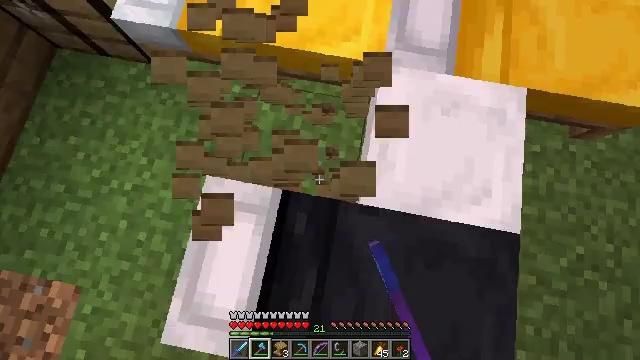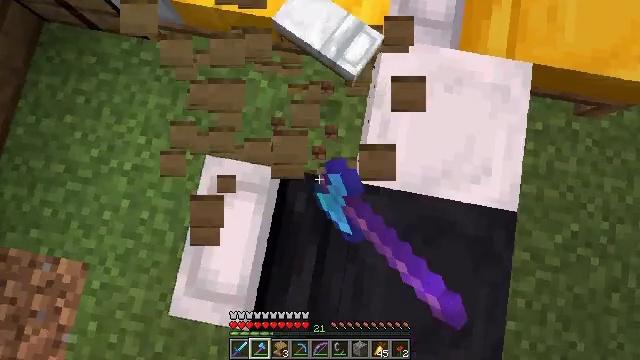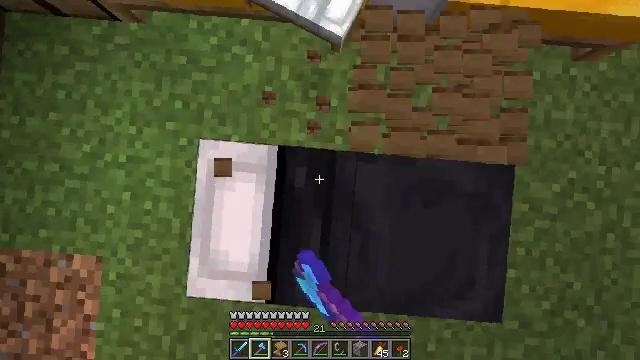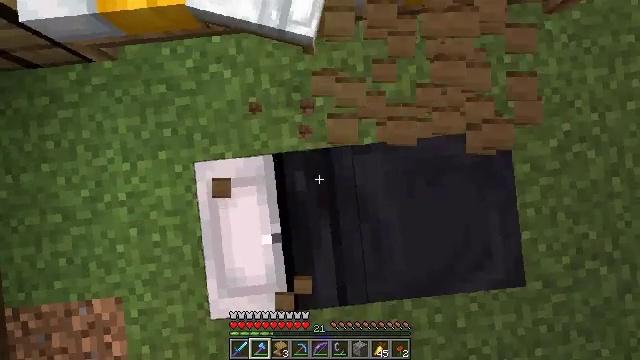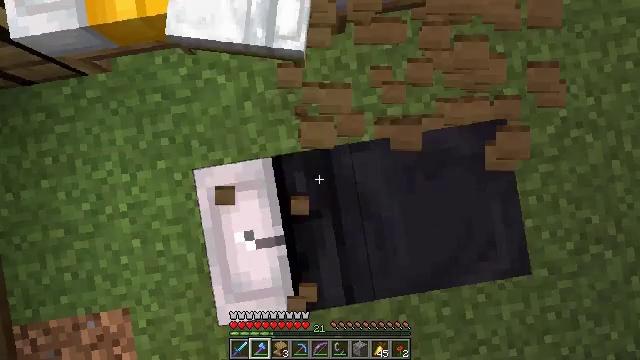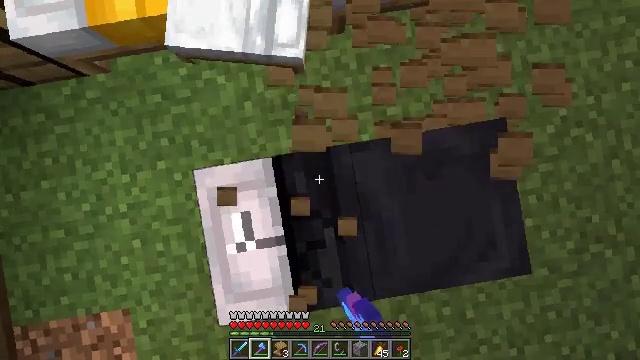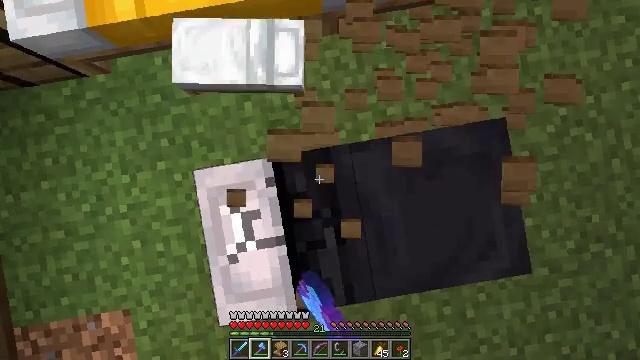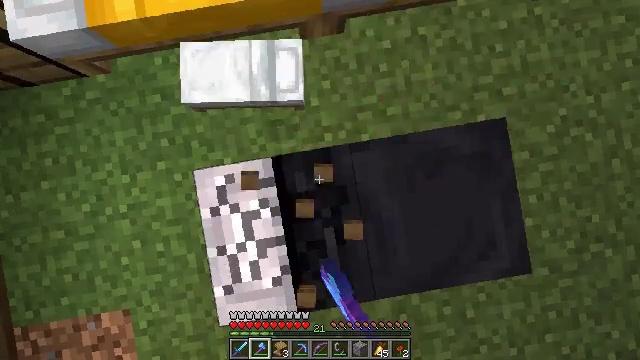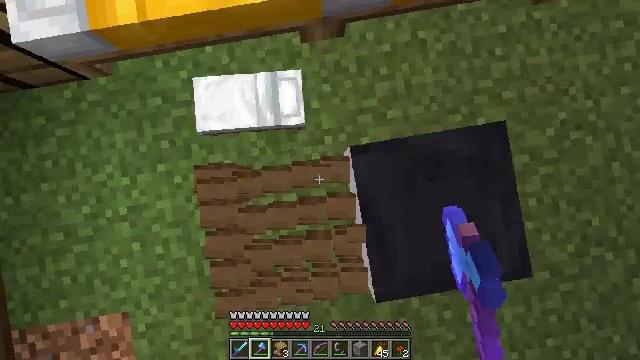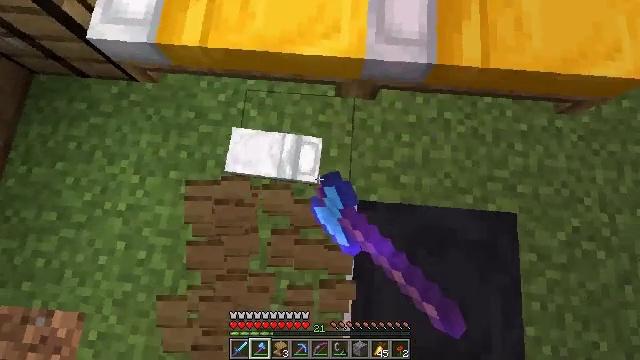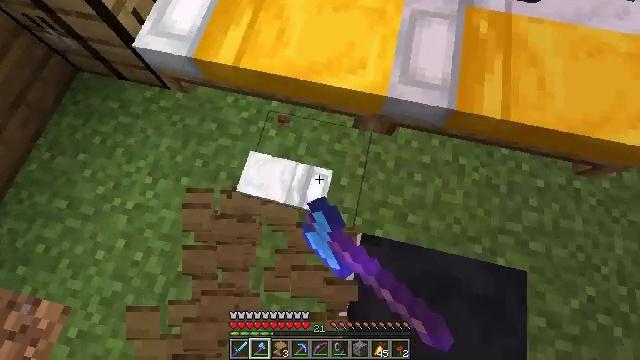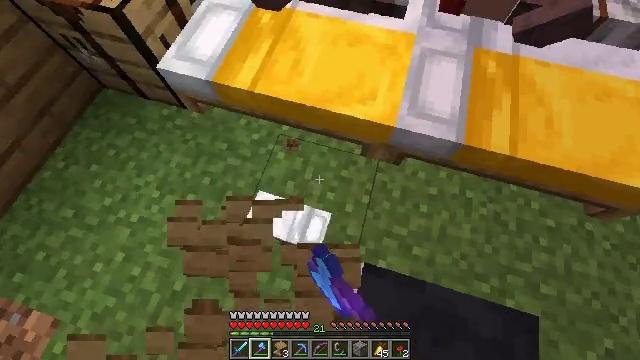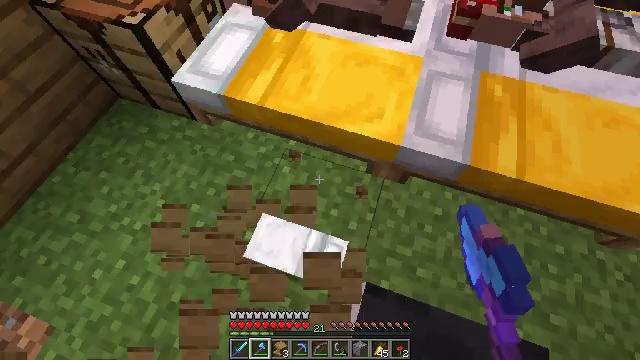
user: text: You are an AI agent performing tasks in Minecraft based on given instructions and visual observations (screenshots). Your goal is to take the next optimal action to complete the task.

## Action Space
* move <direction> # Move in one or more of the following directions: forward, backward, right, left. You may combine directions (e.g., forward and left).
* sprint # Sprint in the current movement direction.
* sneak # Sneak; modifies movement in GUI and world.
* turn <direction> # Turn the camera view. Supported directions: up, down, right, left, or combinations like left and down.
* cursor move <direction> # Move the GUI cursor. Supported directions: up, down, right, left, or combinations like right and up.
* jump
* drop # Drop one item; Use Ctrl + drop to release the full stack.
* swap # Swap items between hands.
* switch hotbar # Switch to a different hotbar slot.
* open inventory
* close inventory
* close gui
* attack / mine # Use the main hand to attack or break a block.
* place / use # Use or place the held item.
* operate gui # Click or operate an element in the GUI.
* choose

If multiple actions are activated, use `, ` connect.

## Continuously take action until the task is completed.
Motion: motion action
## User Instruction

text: Gather the black bed from your house.
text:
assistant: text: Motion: turn down, attack / mine
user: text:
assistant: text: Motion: turn right and down, attack / mine
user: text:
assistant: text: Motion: turn right and down, attack / mine
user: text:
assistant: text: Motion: turn right, attack / mine
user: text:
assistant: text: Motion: attack / mine
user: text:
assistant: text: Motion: attack / mine
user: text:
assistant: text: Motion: attack / mine
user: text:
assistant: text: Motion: attack / mine
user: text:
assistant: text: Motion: turn left and up, attack / mine
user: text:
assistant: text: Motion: turn left and up, attack / mine
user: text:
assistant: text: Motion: turn left and up, attack / mine
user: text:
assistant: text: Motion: turn left and up, attack / mine
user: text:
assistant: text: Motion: attack / mine